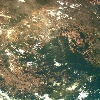
Label: land